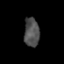
Tissue: prostate
Cell type: T cells
Senescence score: 0.3029
Nuclear area (px): 433
Mean DAPI intensity: 78.672